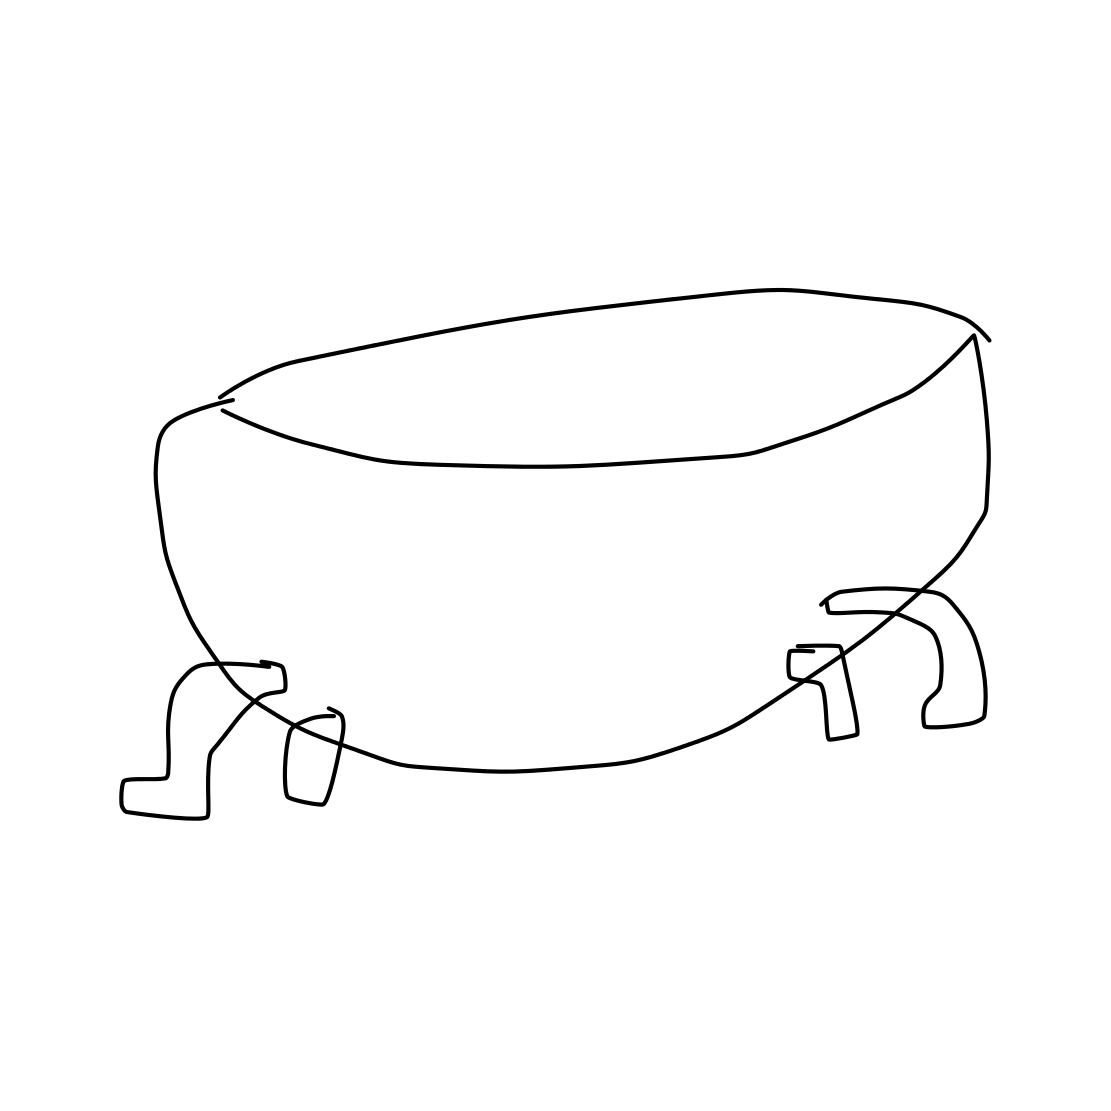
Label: bathtub